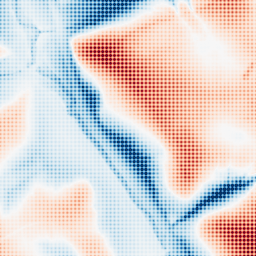
Category: edge_preserving
Decomposition family: guided
Decomposition parameters: radius: 32
eps: 1
Upsampling method: sinc_blackman
Upsampling parameters: scale: 8
kernel_size: 8
Upsampling scale: 8